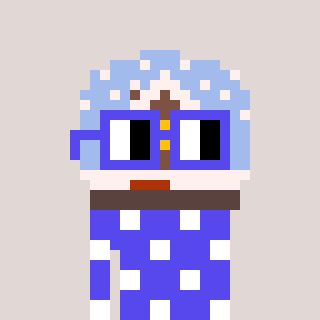
a pixel art character with square blue glasses, a snow globe-shaped head and a computerblue-colored body on a warm background